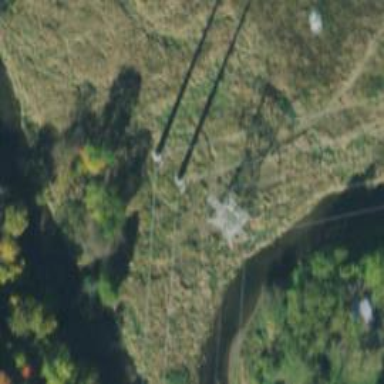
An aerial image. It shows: Lattice structure tower.